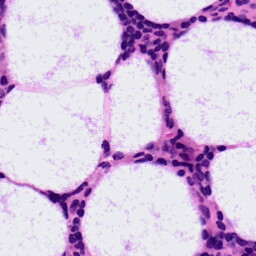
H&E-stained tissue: LymphNode